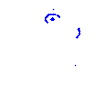
Particle: proton